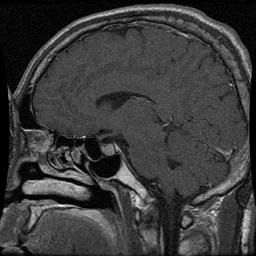
Label: pituitary